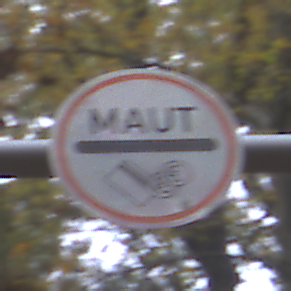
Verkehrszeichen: MautflichtigeStrecke
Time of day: MorningAfternoon
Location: Outdoor (Nature)
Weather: Overcast
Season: Autumn
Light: Natural